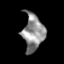
Tissue: skin
Cell type: Epithelial cells
Senescence score: 0.2821
Nuclear area (px): 750
Mean DAPI intensity: 143.315